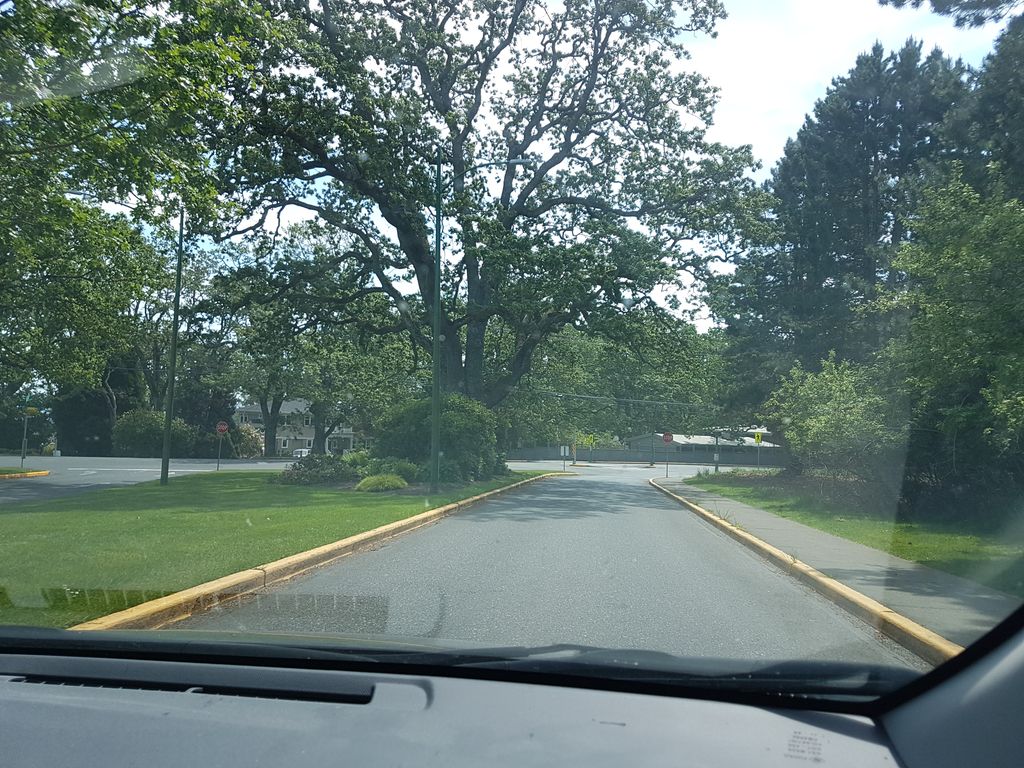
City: victoria